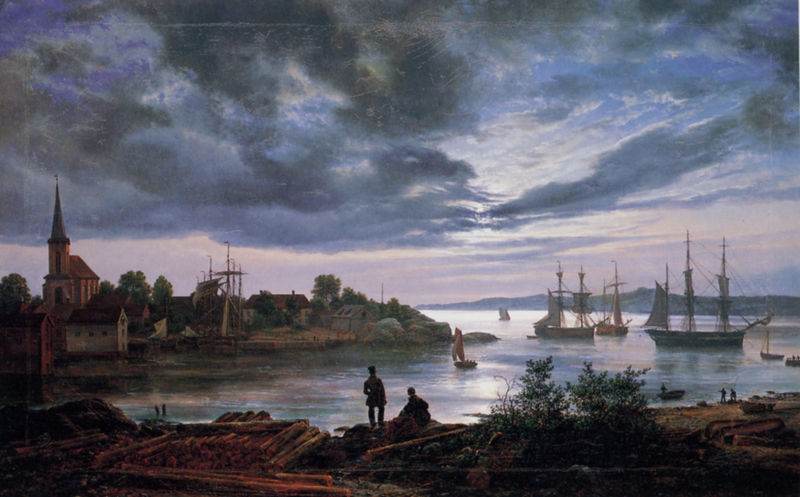
Titel: Larvik im Mondlicht
Künstler: Johan Christian Clausen Dahl
Standort: Oslo
Institution: Nasjonalgalleriet
Schlagwörter: baum, berg, blau, gemälde, himmel, mann, meer, schatten, wasser, weiß, wolken, baumstämme, bäume, fluss, kirchturm, landschaft, menschen, ocker, see, stadt, ufer, abend, braun, frau, grau, holz, licht, männer, rücken, schwarz, dach, gebäude, haus, rot, wolke, malerei, zylinder, häuser, hügel, morgen, stamm, strauch, busch, büsche, kirche, sonne, sträucher, sitzend, stehend, paar, boot, boote, turm, küste, rückenansicht, schiff, schiffe, segel, segelboot, segelschiffe, strand, wellen, fischer, mast, segelschiff, berge, dorf, dächer, lila, hafen, werft, masten, stille, friedrich, romantik, beobachter, holzstämme, ostsee, sturm, stämme, blue, church, hat, men, oil, people, red, white, black, dark, gray, green, grey, painting, sit, ruderboot, reflection, brown, bucht, segelboote, betrachter, ölmalerei, wood, sehnsucht, romantisch, cloud, clouds, man, sky, tree, boat, building, house, lake, landscape, ocean, sea, ship, shore, water, horizon, houses, sun, trees, village, baroque, stand, evening, light, river, bushes, dusk, night, caspar david friedrich, david, color, hölzer, boats, cloudy, sail, storm, stormy, turner, wind, holzbalken, town, person, buildings, watch, watching, ausguck, stralsund, harbor, harbour, dreimaster, foreground, bush, canoe, timber, caspar, calm, figure, speigelung, seaside, ships, sunset, bay, canvas, colour, spire, steeple, dawn, sunrise, duster, kirsche, land, port, sailing, sails, rainy, lgiht, caspar david, planks, churches, rügen, logs, rostock, impressionsim, dock, morning, log, raft, landcape, lumber, maritime, masts, marine, loggers, sailing ship, guy, cool, cool colors, dark sky, scenic, tranquil, wod, friederich, steeples, holzlager, could, ood, doch, revier, shiships, vvillage, cannoe, saliing, coullises, preindustrial, longshoreman